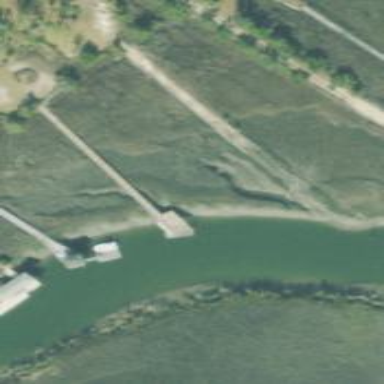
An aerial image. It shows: Man-made pier.